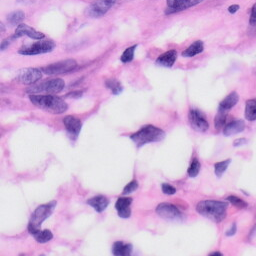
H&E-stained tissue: Skin